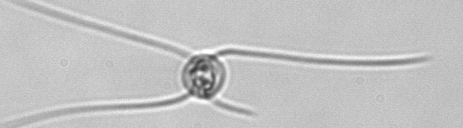
Label: Chaetoceros_danicus